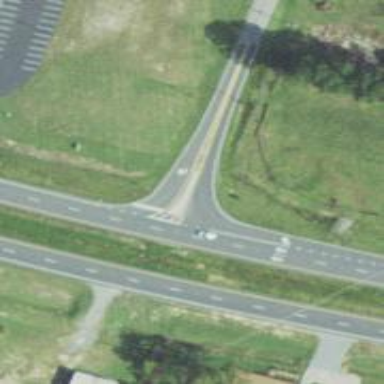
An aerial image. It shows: Asphalt road designated as trunk highway.